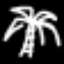
Label: palm tree